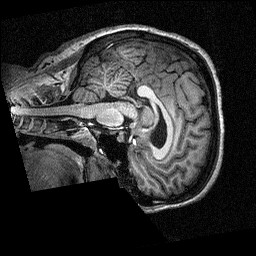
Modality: T1w
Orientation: sagittal